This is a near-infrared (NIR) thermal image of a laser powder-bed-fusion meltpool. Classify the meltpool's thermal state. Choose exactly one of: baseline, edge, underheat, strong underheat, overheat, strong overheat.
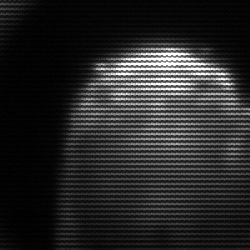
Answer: edge